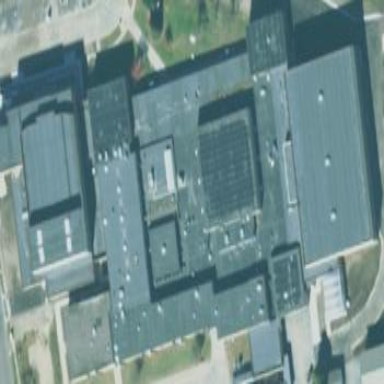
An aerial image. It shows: School building.